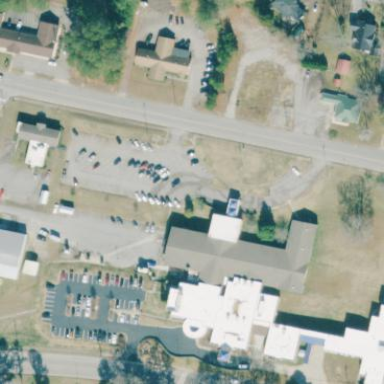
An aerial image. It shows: Healthcare facility identified as hospital.